Question: Hi I have searched the web but can't get this to work. I'm trying to call the file (placed in the same folder as the file) from a function that is called every 10 seconds.
If I place the following in the index.php
'''
<script type='text/javascript'>updateboolean();</script>;
'''
the function is runned so thats not the problem, the problem is that the php file is not read.
the file
'''
<body>
<?php
echo ("<script type='text/javascript'>updateboolean();</script>;");
?>
</body>
'''
And here is my functions in the javascript
'''
$(document).ready(function(){
setInterval(function() {
$.get("databaseUpdated.php");//Can't get this to work any obvious reason for this (And yes I have jquery working)?
return false;
}, 10000);
});
function updateboolean(){
alert("Database updated");
document.location.reload(true);
}
'''
Thanks in advance =)
Edit
When I do
alert(data); in the below function I get the result as the image will show
'''
$(document).ready(function(){
setInterval(function() {
$.get('databaseUpdated.php', function(data) {
alert('Load was performed.');
alert(data);
eval(data);
});
}, 5000);
});
'''

But the ""
doesn't seem to work
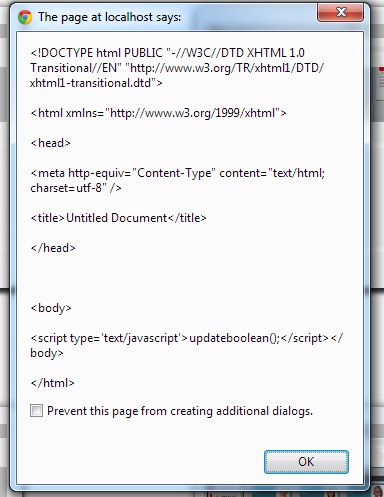
Answer: '''
$.get("databaseUpdated.php"); // This will only return contents of that file The scripts in that file are not executed. To execute them you need to do eval(). So Try This
$.get('databaseUpdated.php', function(data) {
eval(data);
});
'''
Also, may be you will require to change your php file as following:
'''
echo ("updateboolean();");
'''